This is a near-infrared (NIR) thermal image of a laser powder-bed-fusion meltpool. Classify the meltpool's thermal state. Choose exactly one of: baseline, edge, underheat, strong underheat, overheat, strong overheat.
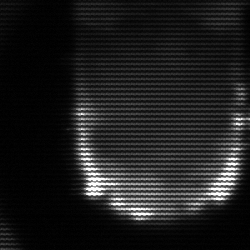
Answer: baseline